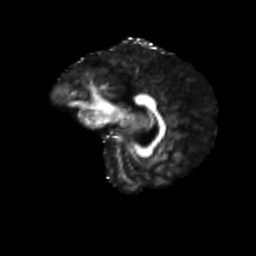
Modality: FA
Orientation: sagittal
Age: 52
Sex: male
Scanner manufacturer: siemens
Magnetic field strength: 3 T
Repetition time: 4.71 s
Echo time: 0.0906 s